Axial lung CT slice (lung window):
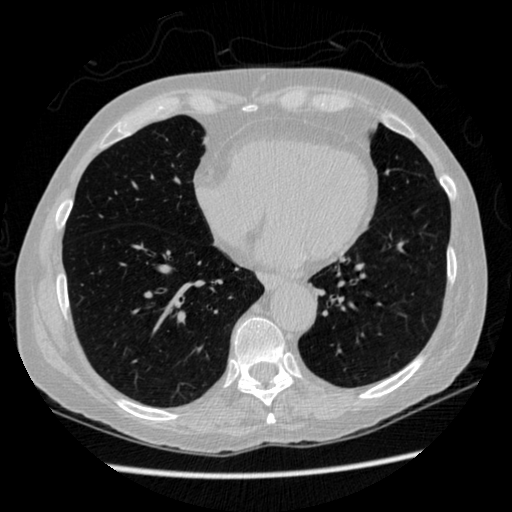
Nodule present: no